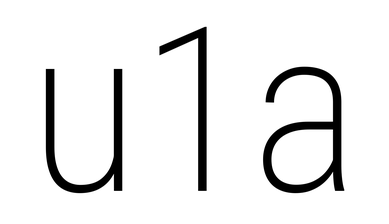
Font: Roboto_Condensed_ExtraLight